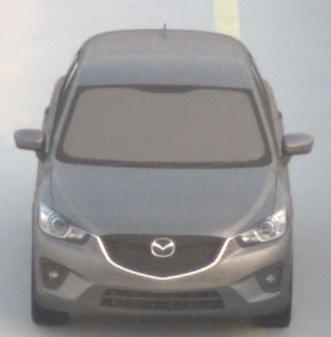
Make: Mazda
Model: CX-5 2.0 SKYACTIV-G 160
Detailed model: CX-5 (GH)
Model produced from: 2012/04
Model produced until: 2015/02
Doors: 5
Color: gray
Road condition: dry road
Daytime: sunrise or sunset
Contrast: low contrast